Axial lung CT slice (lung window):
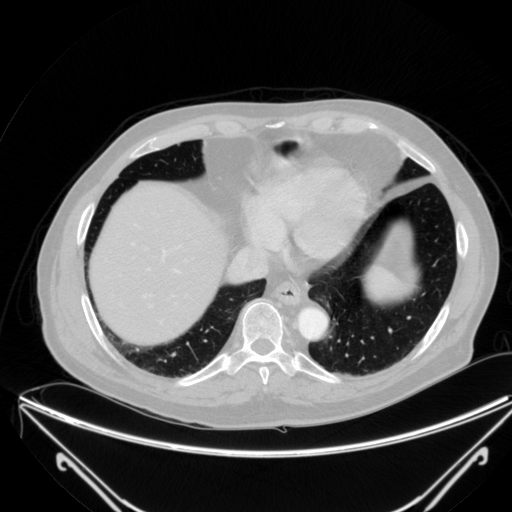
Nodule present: no